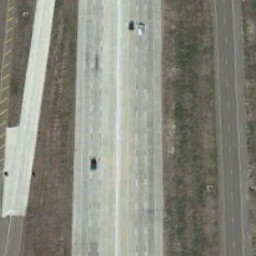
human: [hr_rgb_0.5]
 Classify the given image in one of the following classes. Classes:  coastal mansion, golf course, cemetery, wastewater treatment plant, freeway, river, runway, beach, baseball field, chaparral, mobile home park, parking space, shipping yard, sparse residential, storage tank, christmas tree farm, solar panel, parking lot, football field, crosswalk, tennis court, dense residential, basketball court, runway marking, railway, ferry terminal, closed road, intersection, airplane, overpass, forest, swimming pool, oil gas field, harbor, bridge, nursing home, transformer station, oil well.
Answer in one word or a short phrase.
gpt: freeway